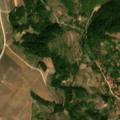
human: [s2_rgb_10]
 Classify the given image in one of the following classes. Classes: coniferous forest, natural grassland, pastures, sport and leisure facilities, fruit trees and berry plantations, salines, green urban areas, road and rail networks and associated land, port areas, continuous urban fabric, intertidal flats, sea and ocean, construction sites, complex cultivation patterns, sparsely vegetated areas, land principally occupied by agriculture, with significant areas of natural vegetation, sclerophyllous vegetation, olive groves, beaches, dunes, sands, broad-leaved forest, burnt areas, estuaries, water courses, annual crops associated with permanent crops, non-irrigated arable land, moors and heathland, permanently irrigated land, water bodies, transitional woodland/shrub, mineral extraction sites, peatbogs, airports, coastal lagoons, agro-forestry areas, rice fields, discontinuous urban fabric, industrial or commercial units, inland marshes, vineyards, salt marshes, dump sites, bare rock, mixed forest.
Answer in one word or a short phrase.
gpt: fruit trees and berry plantations, pastures, complex cultivation patterns, land principally occupied by agriculture, with significant areas of natural vegetation, broad-leaved forest